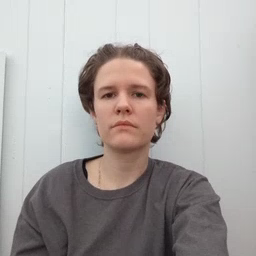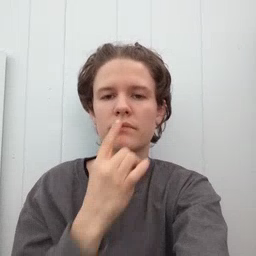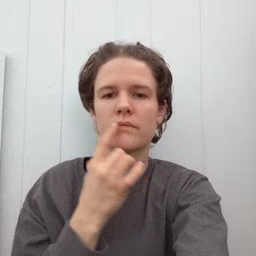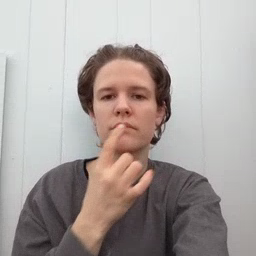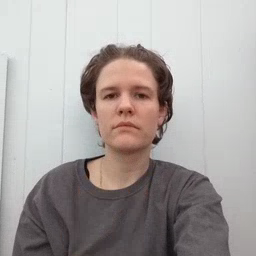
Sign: lips